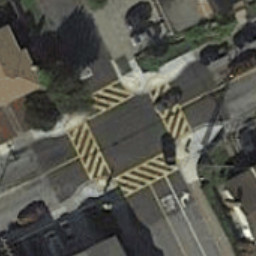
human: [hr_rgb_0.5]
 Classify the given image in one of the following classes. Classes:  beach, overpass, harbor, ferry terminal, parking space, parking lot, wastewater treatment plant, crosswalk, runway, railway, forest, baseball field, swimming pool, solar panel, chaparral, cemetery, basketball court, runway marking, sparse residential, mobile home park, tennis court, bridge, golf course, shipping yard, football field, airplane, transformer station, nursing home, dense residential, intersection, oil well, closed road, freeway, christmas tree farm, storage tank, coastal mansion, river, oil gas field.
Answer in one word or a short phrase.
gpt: crosswalk